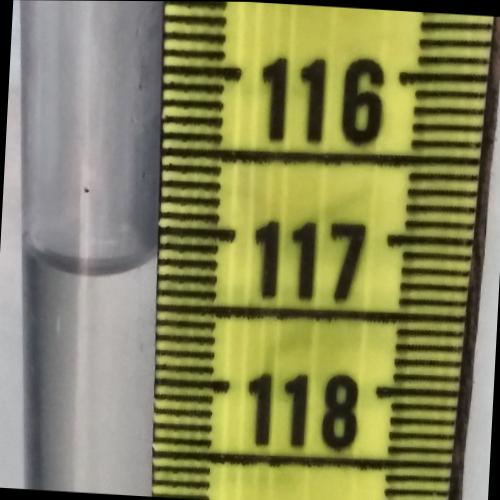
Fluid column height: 117.2 cm